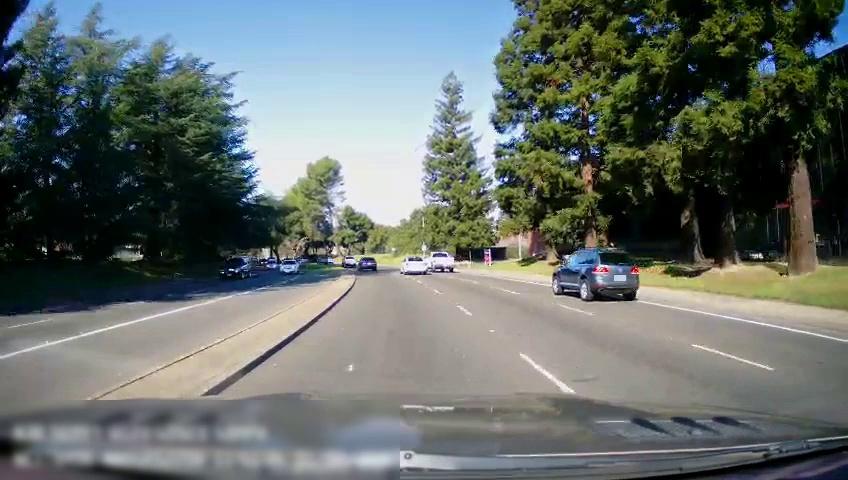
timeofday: Day
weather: Sunny
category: Drivable Space
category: Drivable Space
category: Vehicles | SUV
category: Vehicles | Car
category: Vehicles | Car
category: Vehicles | Car
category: Vehicles | Truck
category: Vehicles | Car
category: Vehicles | SUV
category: Vehicles | Truck
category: Lanes | Current Lane
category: Lanes | Alternate Lane
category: Lanes | Opposite Lane
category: Lanes | Opposite Lane
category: Lanes | Alternate Lane